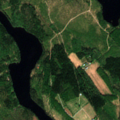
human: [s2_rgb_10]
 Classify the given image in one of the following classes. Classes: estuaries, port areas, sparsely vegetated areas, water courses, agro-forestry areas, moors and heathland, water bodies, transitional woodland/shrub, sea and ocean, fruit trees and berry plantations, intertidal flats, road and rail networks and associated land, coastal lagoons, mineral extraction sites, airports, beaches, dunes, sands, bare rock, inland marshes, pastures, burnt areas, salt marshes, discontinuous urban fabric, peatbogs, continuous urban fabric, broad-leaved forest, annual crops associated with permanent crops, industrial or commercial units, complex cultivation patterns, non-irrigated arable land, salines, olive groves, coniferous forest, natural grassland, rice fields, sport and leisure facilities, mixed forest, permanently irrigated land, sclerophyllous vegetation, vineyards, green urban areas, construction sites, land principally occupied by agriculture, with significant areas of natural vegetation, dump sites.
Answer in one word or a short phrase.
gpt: mixed forest, transitional woodland/shrub, water bodies